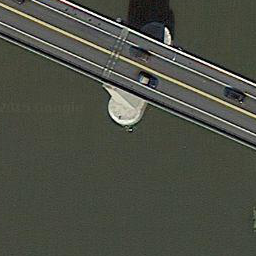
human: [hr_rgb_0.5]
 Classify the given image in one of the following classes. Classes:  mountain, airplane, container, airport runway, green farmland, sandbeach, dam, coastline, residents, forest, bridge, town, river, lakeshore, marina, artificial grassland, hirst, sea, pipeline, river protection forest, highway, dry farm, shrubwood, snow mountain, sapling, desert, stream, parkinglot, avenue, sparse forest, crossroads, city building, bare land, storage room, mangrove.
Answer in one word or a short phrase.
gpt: bridge